Field crop: maize
Growth stage: 2
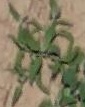
Species: atriplex